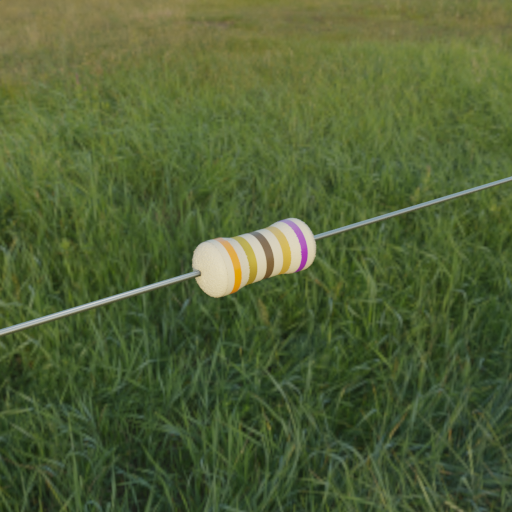
Resistor colour bands (in order): orange, gold, brown, gold, violet